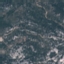
Label: HerbaceousVegetation